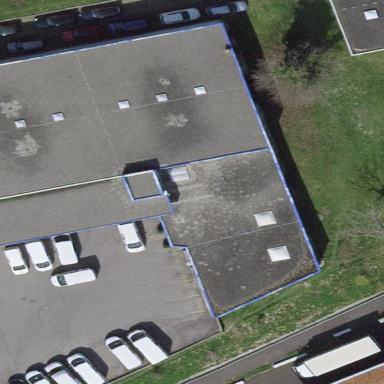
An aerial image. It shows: Industrial building with flat roof.